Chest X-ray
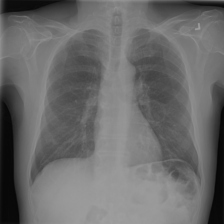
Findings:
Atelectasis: negative
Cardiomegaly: negative
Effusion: negative
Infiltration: negative
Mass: negative
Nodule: negative
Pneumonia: negative
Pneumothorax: negative
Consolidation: positive
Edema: negative
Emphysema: negative
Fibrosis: negative
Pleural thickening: negative
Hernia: negative